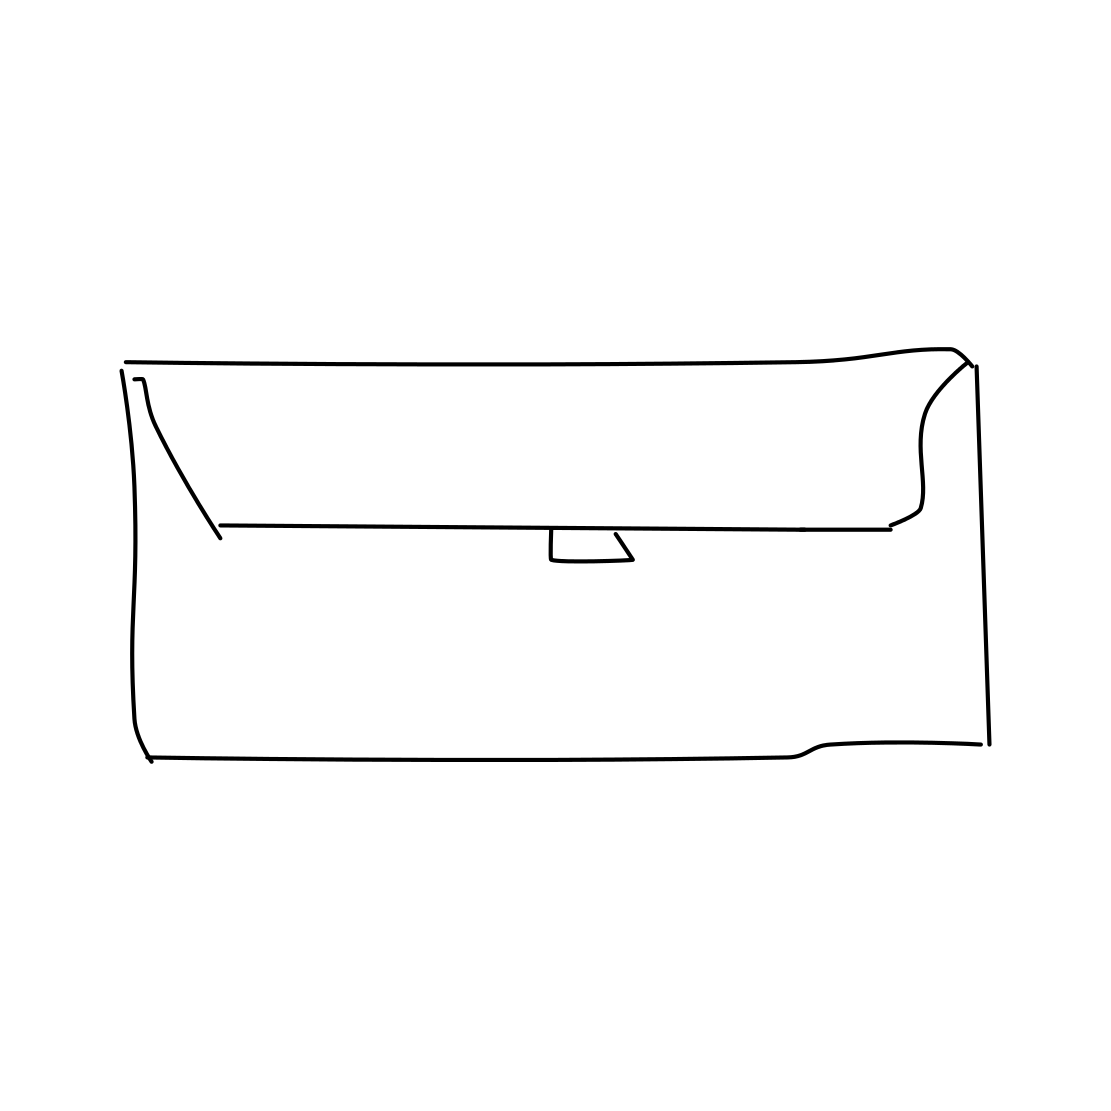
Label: purse